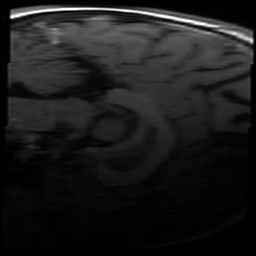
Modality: T1w
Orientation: sagittal